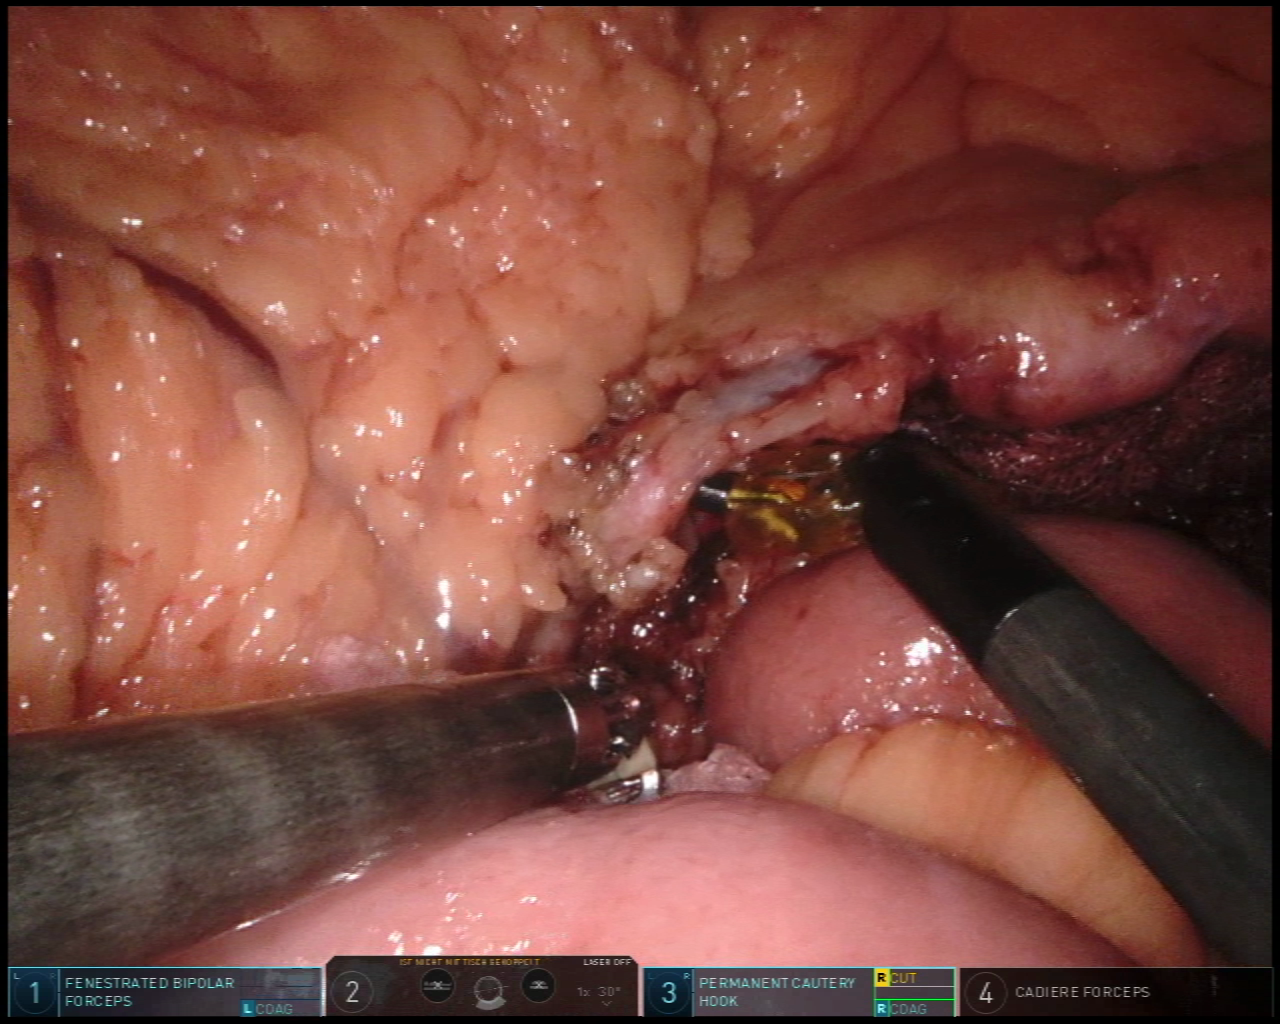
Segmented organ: intestinal_veins
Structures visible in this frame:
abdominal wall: no
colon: no
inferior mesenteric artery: no
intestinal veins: yes
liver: no
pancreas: no
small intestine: yes
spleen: no
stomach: no
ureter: no
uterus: no
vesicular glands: no